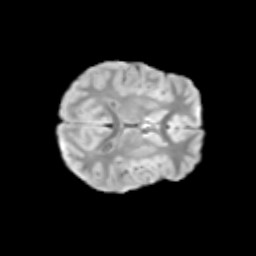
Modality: T2w
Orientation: axial
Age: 10
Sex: male
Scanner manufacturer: siemens
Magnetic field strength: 3 T
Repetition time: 3.8 s
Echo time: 0.07 s